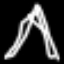
Label: The Eiffel Tower